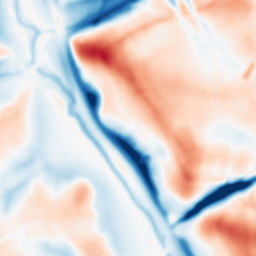
Category: multiscale
Decomposition family: dog_multiscale
Decomposition parameters: sigma_ratio: 2
n_scales: 3
base_sigma: 2
Upsampling method: sinc_blackman
Upsampling parameters: scale: 2
kernel_size: 16
Upsampling scale: 2